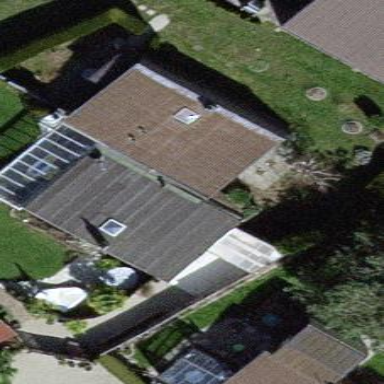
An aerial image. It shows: Semidetached house.